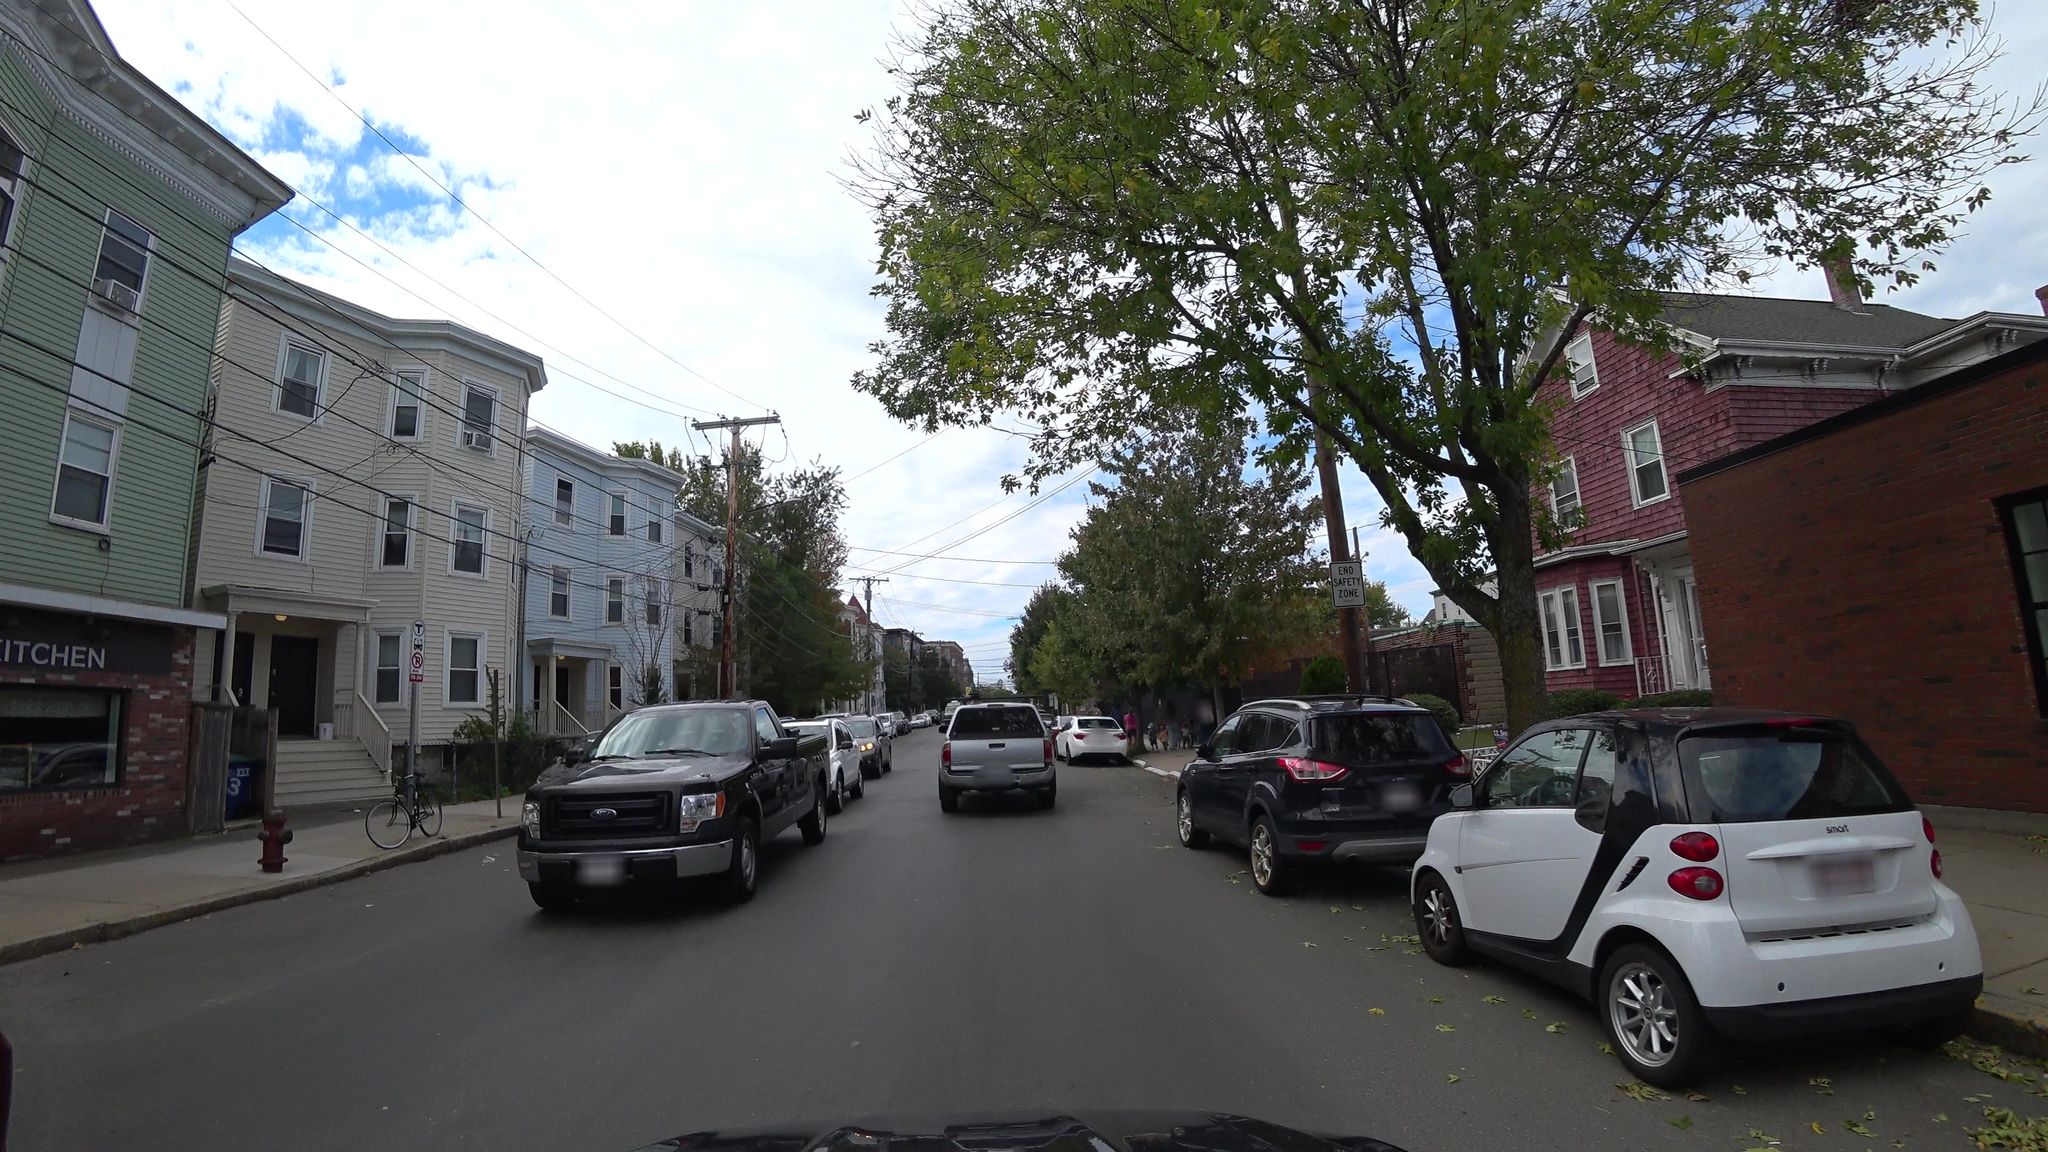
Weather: cloudy
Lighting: day
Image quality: good
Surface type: driving surface
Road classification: footway
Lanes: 2
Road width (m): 12.2
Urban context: urban centre
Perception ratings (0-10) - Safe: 8.96, Lively: 9.47, Beautiful: 8.52, Boring: 1.86, Depressing: 0.94, Wealthy: 5.69